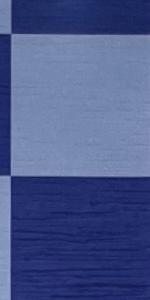
Label: Empty